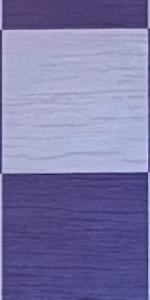
Label: Empty